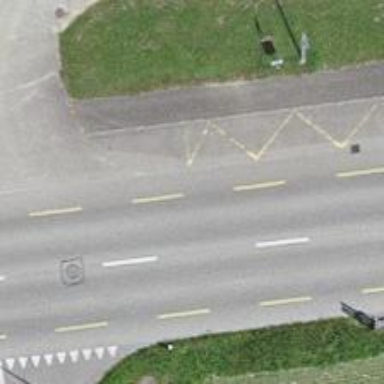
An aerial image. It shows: Public transport stop position.